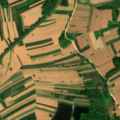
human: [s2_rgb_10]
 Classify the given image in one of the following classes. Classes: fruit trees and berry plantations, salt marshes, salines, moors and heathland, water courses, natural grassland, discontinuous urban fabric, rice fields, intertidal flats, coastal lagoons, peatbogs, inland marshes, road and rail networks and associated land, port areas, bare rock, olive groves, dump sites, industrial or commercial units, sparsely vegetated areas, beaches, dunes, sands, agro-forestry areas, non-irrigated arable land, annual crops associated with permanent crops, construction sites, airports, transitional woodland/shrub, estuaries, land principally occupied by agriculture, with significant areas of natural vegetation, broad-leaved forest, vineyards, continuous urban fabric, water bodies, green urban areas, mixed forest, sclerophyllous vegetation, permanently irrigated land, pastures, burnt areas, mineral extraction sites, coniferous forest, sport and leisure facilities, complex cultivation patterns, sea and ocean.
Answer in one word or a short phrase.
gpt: non-irrigated arable land, land principally occupied by agriculture, with significant areas of natural vegetation, water bodies